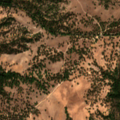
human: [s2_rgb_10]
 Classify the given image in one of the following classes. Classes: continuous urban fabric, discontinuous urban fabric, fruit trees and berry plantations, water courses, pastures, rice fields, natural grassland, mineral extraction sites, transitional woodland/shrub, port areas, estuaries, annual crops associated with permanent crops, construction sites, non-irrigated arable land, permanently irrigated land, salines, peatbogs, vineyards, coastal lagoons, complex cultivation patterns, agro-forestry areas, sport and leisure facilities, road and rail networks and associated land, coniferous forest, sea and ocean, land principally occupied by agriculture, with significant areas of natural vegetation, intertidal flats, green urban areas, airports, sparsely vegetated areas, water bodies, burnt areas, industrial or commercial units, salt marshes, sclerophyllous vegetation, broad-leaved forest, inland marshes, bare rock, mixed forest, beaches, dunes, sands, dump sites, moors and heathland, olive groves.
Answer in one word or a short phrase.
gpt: pastures, agro-forestry areas, broad-leaved forest, coniferous forest, mixed forest